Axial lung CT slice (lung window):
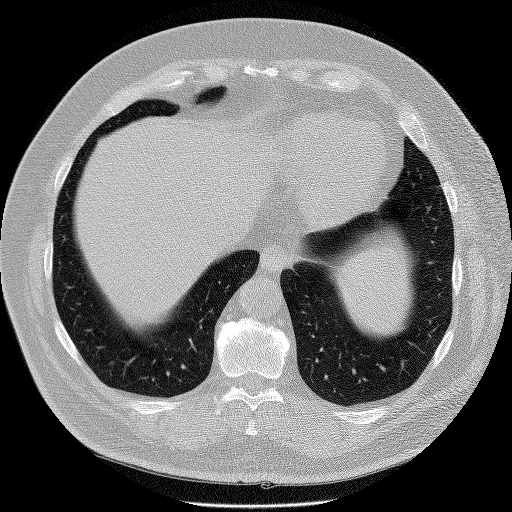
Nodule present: no